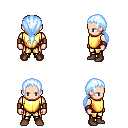
a pixel art fantasy rpg character, male body template, human, light skin, gold chest armor, gold greaves, white cyan ponytail hairstyle, leather bracers, brown shoes, four views (front, back, left, right), 2x2 character sprite sheet, small pixel art, hard edges, no anti-aliasing